【题型】选择题　【知识点】平面几何　【难度】hard
如图，菱形$ABCD$的边长为$2$，$\angle A = 60^\circ$，$E$是边$AD$的中点，$F$是边$AB$上的一个动点，将线段$EF$绕着点$E$逆时针旋转$60^\circ$得到$EG$，连接$BG$、$CG$，则$BG + CG$的最小值为（\quad）

\vspace{0.5em}

A. $\sqrt{3}$ \quad\quad B. $2\sqrt{3}$ \quad\quad C. $\sqrt{7}$ \quad\quad D. $1 + \sqrt{3}$
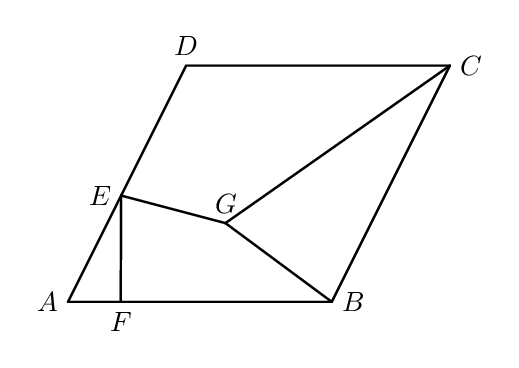
【解答】
【答案】C

【分析】取$AB$的中点$N$，连接$EN$、$EC$、$GN$，连接$BD$，证明$GB = GE$，连接$EC$构造$\triangle CGE$，在$\triangle CGE$，证明$BG + CG = BG + GE \ge EC$，求出$EC$的长度即可，过点$E$作$EH \perp CD$的延长线于$H$，在$\text{Rt}\triangle DEH$中，由菱形的性质可知$\angle DEH = 30^\circ$，由此即可求出$DH$，$EH$的长度，在$\text{Rt}\triangle CEH$中即可求出$EC$的长，于是就可以求出$BG + CG$的最小值。

【解析】解：如图所示，取$AB$的中点$N$，连接$EN$、$EC$、$GN$，连接$BD$，

$\because$ 四边形$ABCD$是菱形，$\angle A = 60^\circ$，

$\therefore AB = AD$，

$\therefore \triangle ABD$是等边三角形，

$\therefore AD = BD$，

$\because$ 点$E$是$AD$中点，点$N$是$AB$的中点，

$\therefore AE = ED = \frac{1}{2}AD$，$AN = NB = \frac{1}{2}AB$，

$\therefore$ 三角形$AEN$是等边三角形，

$\therefore NE = AE$，

$\because \angle FEG = 60^\circ$，$EF = EG$，

$\therefore \angle AEF + \angle FEN = \angle FEN + \angle NEG = 60^\circ$，

$\therefore \angle AEF = \angle NEG$，$EF = EG$，$AE = NE$，

$\therefore \triangle AEF \cong \triangle NEG$（SAS），

$\therefore \angle ENG = \angle A = 60^\circ$，

$\therefore \angle GNB = 180^\circ - \angle ENG - \angle ENA = 60^\circ$，

$\because NG = NG$，$NE = AE = BN$，

$\therefore \triangle ENG \cong \triangle BNG$（SAS），

$\therefore GB = GE$，则$BG + CG = CG + GE$，

在$\triangle ECG$中，$BG + CG = CG + GE \ge EC$，

如下图所示，过点$E$作$EH \perp CD$的延长线于$H$，

在$\text{Rt}\triangle EDH$中，$\angle H = 90^\circ$，由菱形$ABCD$可知$\angle ADB = \angle BDC = 60^\circ$，

$\therefore \angle ADH = 60^\circ$，则$\angle DEH = 30^\circ$，且$DE = \frac{1}{2}AD = \frac{1}{2} \times 2 = 1$，

$\therefore DH = \frac{1}{2}DE = \frac{1}{2} \times 1 = \frac{1}{2}$，

则$CH = 2 + \frac{1}{2} = \frac{5}{2}$，$EH = \sqrt{3}DH = \frac{\sqrt{3}}{2}$，

在$\text{Rt}\triangle CEH$中，$EC = \sqrt{CH^2 + EH^2} = \sqrt{\left(\frac{\sqrt{3}}{2}\right)^2 + \left(\frac{5}{2}\right)^2} = \sqrt{7}$，

$\therefore BG + CG \ge \sqrt{7}$，

故选：C。

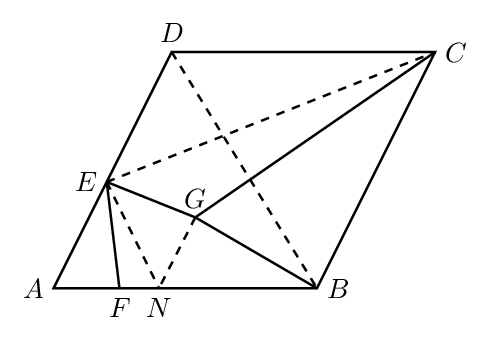
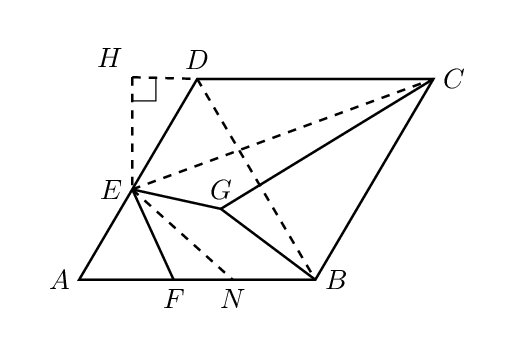